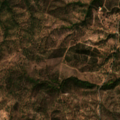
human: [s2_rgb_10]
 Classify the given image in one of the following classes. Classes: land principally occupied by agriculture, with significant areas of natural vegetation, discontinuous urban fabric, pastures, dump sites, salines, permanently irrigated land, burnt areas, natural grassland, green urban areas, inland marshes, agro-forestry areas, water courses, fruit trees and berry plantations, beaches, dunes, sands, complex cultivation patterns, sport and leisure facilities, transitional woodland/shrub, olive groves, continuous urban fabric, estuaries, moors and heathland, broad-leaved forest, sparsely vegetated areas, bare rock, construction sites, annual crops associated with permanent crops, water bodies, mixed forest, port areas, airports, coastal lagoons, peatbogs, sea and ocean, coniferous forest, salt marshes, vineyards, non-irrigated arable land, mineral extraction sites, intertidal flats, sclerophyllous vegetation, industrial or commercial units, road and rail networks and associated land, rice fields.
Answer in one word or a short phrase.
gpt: land principally occupied by agriculture, with significant areas of natural vegetation, agro-forestry areas, broad-leaved forest